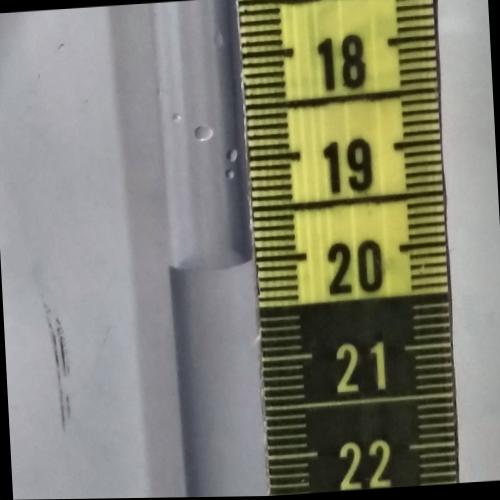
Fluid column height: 20.0 cm